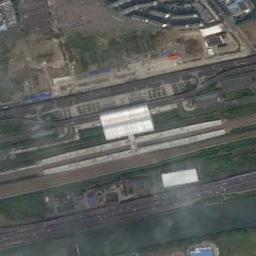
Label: railway_station